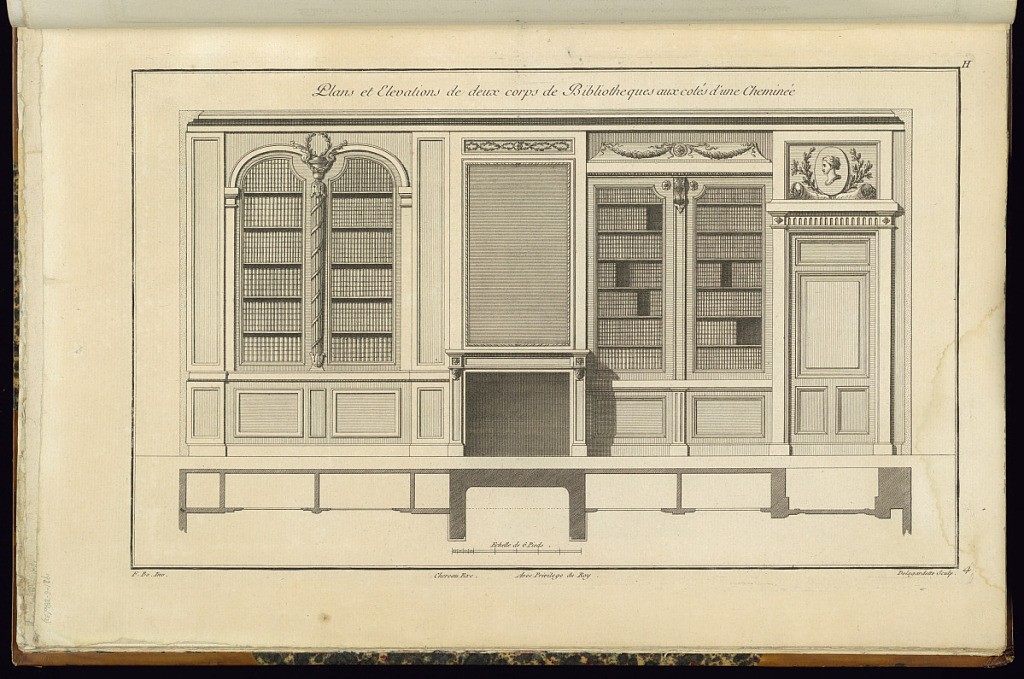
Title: Plans et Elevations de deux corps de Bibliothèques aux côtés d'une Cheminée
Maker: Juste-François Boucher, French, 1736 – 1782
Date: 1774
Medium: Engraving on laid paper
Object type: Print
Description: Elevation of a library with a fireplace in the center and a door at right. The interior is decorated with pilasters with bound reed shelf divider, garland, wreaths, rosettes, scroll brackets, branch guilloche, portrait medallions, and cornucopia. The plate is signed